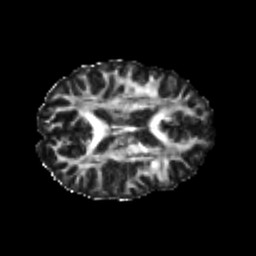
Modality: FA
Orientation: axial
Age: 26
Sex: female
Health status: healthy
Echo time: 0.074 s